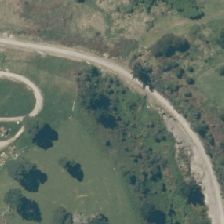
Land cover: low_producing_grassland